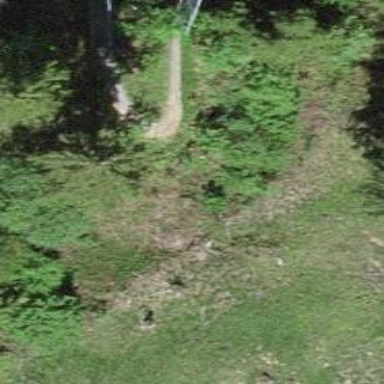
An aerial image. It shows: Path with surface of woodchips.